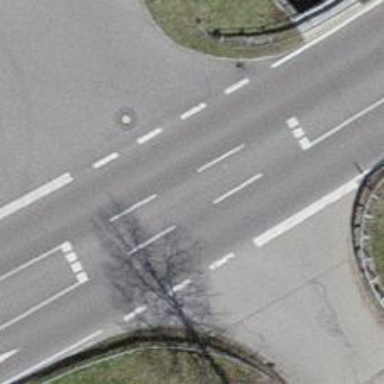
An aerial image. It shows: Primary road with asphalt surface.